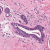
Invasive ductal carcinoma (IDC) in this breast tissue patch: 0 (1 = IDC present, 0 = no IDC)